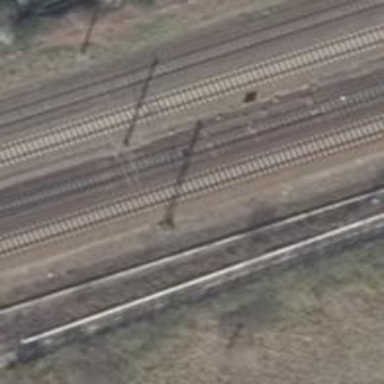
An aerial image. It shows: Railway track with contact line for electrification.